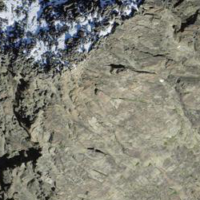
EUNIS habitat code: 48
Species observed at this site:
Primula hirsuta
Ranunculus glacialis
Pyrrhocorax graculus
Prunella collaris